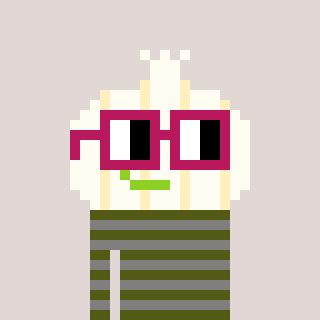
a pixel art character with square dark red glasses, a garlic-shaped head and a bluegrey-colored body on a warm background